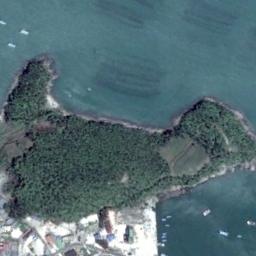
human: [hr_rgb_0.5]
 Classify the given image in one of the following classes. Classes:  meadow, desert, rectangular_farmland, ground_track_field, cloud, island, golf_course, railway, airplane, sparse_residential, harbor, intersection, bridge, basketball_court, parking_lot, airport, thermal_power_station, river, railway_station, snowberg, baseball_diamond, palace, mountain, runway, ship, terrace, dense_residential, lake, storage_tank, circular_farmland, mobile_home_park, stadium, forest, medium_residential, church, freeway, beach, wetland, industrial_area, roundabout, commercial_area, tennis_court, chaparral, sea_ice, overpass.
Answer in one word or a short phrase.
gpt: island